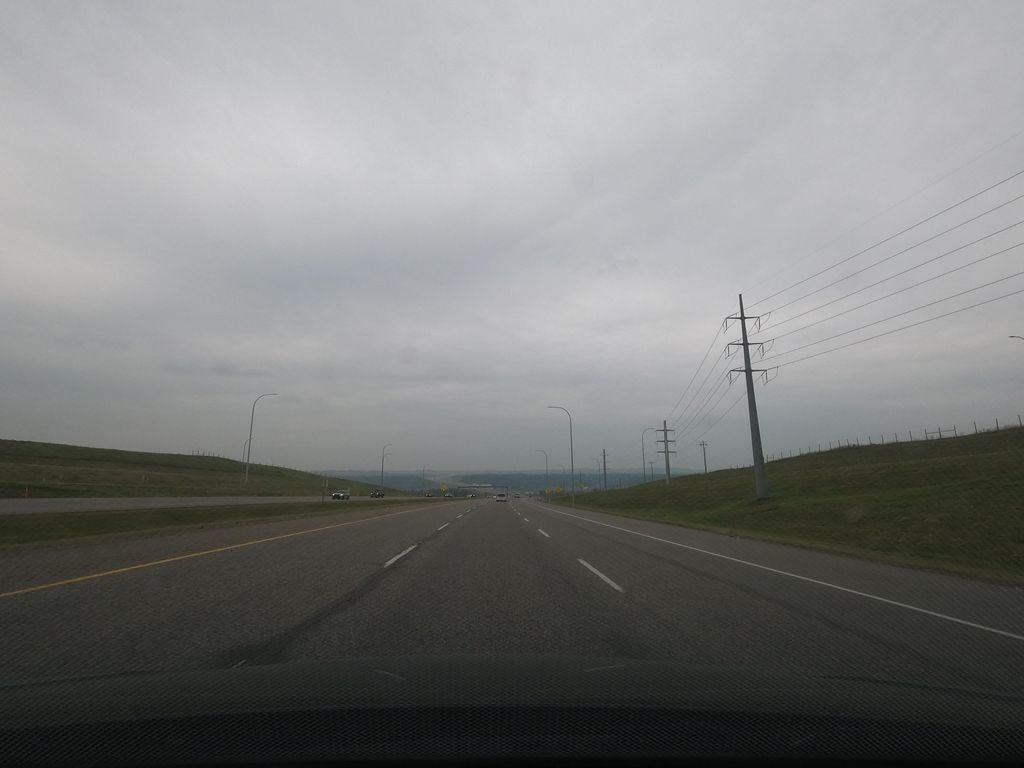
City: calgary